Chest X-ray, PA view. Patient: 69 years old, sex M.
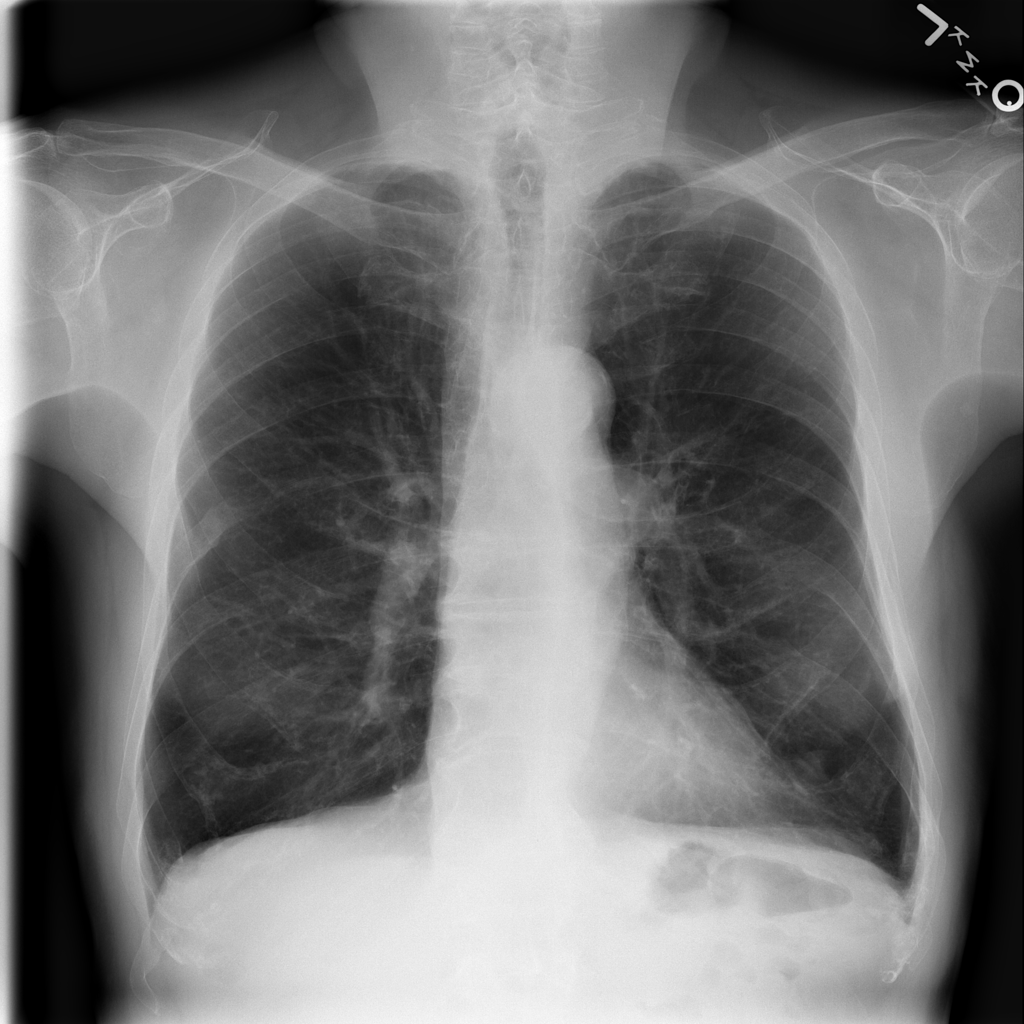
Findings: No Finding